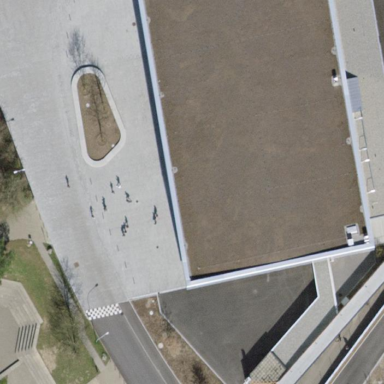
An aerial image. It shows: School building.